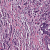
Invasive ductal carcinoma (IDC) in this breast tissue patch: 1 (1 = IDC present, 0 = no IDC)